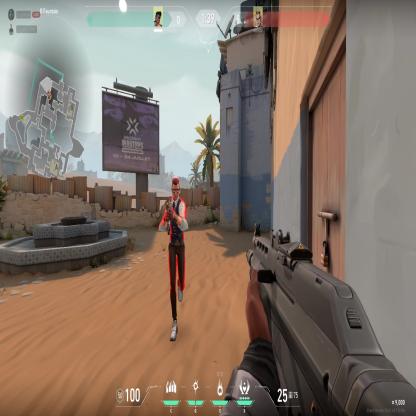
Label: enemy